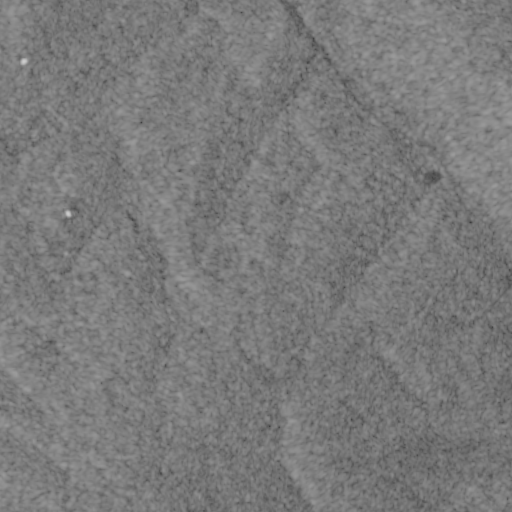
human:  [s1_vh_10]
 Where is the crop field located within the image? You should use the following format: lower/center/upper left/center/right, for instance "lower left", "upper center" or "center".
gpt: The crop field is located in the lower right of the image.
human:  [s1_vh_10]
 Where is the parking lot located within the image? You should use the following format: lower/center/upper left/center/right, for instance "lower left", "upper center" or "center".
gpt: The parking lot is located in the upper right of the image.
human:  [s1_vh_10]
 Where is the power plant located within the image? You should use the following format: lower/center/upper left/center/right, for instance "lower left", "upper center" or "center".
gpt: There is no power plant in the image.

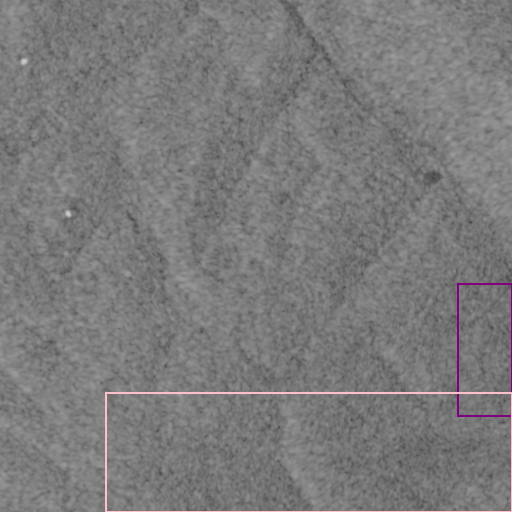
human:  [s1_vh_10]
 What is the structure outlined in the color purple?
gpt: The structure outlined in purple is a crop field.
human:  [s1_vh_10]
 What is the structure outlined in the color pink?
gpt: The structure outlined in pink is a park.
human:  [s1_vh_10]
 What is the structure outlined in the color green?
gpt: There is no green outline.